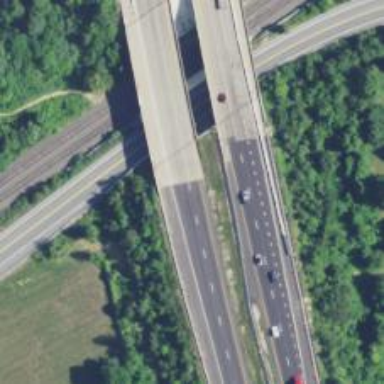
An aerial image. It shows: Motorway bridge.